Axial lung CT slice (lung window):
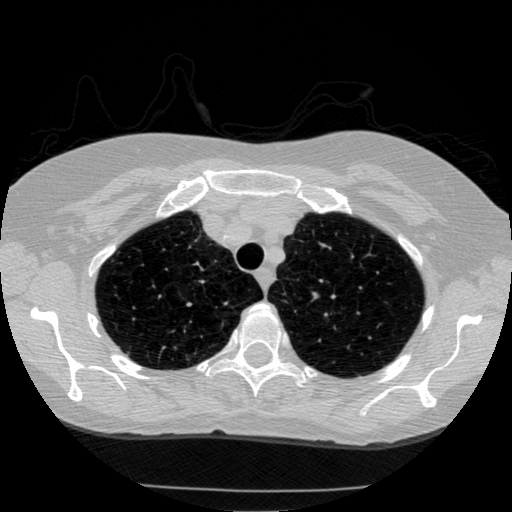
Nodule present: yes
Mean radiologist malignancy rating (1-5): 3